Interaction volume radius: 5 \u00c5
Interaction volume height: 25 \u00c5
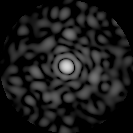
Disorder parameter: 0.8575